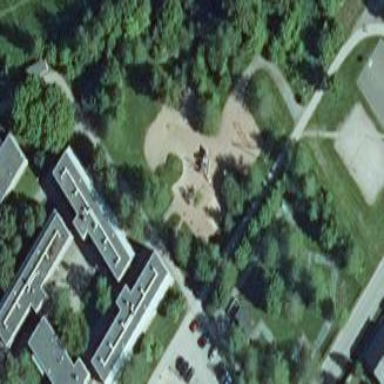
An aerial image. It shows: Playground area for leisure activities on the land.